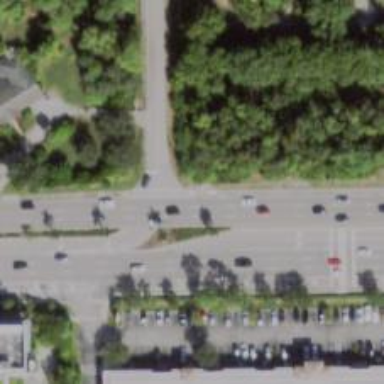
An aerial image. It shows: Asphalt footway with uncontrolled pedestrian crossing marked with lines.